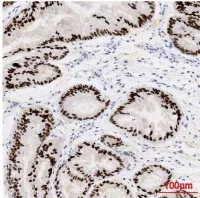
Imaging Features of DPC in case 2. (E-H) IHC indicating tumors positive for CDX2, CK7, and CK19, and negative for Cerb-B2 (magnification, x20).
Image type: pathology (immunostaining)